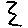
Label: zigzag